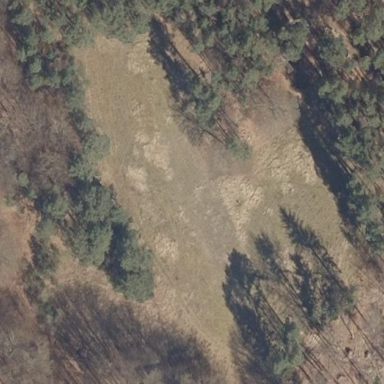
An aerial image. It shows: Beautiful meadow.